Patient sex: F
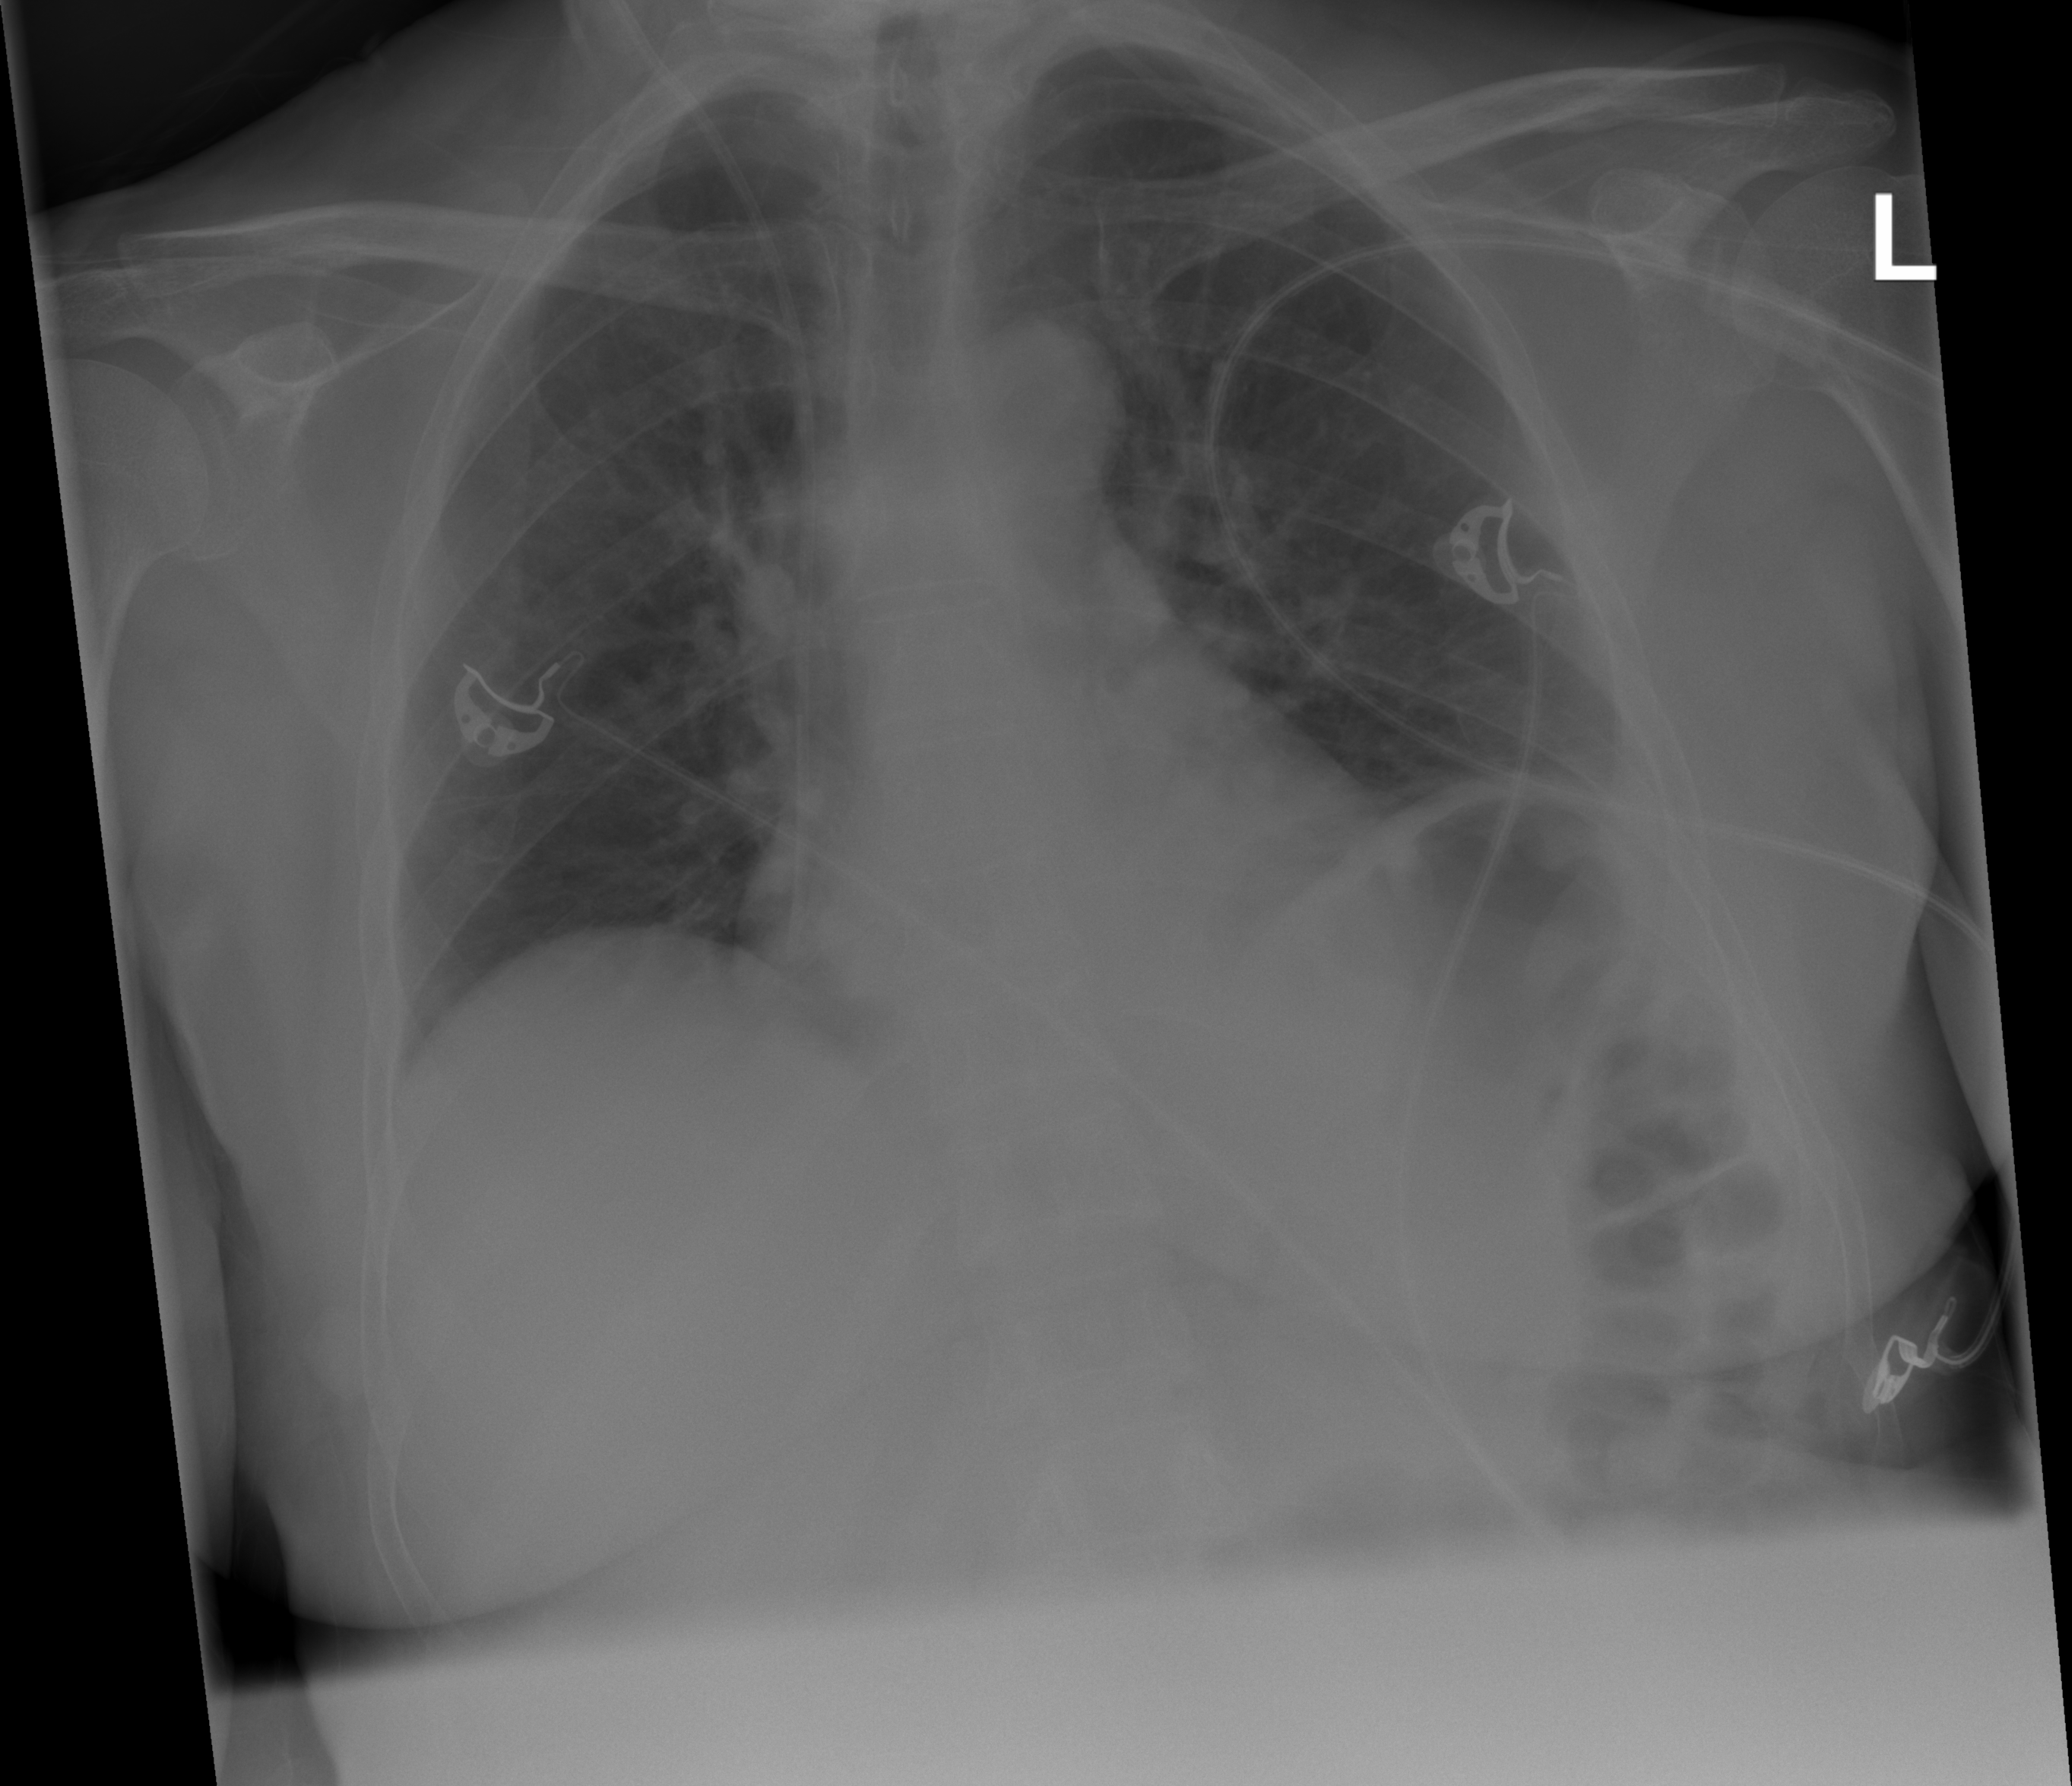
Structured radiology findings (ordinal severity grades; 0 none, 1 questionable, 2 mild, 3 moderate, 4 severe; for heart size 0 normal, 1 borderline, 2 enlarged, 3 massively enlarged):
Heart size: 0
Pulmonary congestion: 1
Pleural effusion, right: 0
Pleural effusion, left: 0
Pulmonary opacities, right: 0
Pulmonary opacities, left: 0
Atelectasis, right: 0
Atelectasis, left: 0